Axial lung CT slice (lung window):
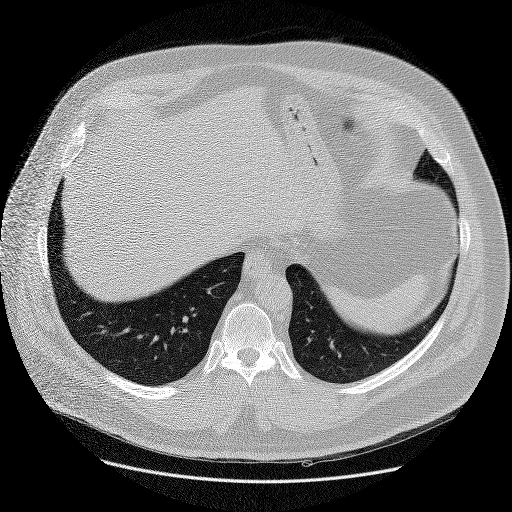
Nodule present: no